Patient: sex F, age 60
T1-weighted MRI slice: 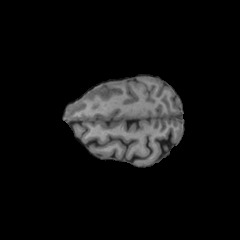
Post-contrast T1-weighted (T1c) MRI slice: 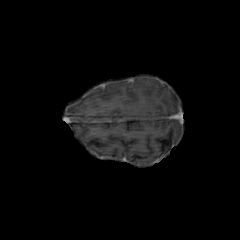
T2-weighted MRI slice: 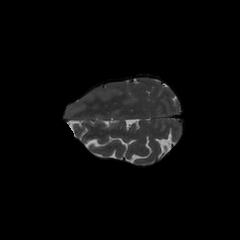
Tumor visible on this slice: yes
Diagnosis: Astrocytoma, IDH-mutant
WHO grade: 3